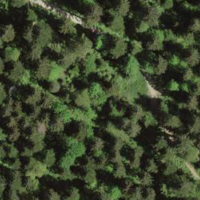
EUNIS habitat code: 43
Species observed at this site:
Sambucus racemosa
Oxalis acetosella